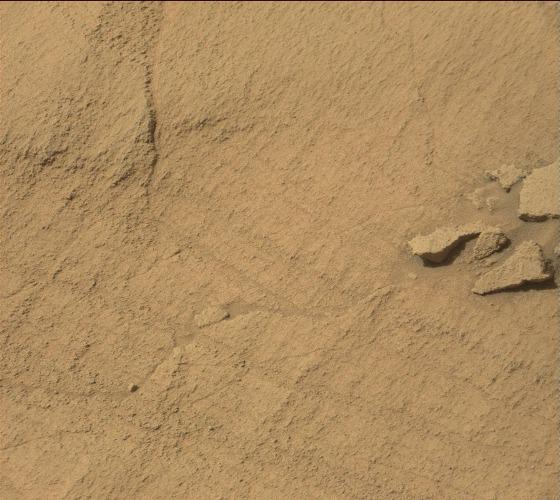
Terrain classes present: Bedrock, Gravel / Sand / Soil, Rock, Shadow